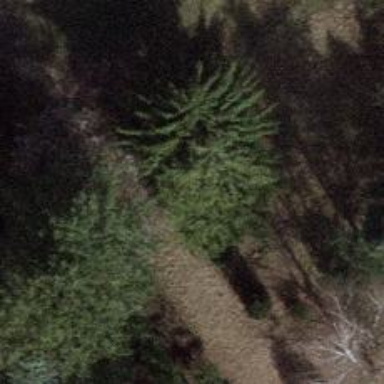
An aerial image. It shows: Evergreen tree with needle-leaved leaves.